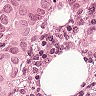
Metastatic tissue present: yes